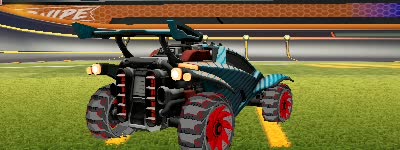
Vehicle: octane